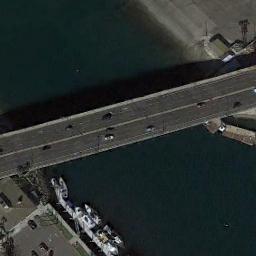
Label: bridge